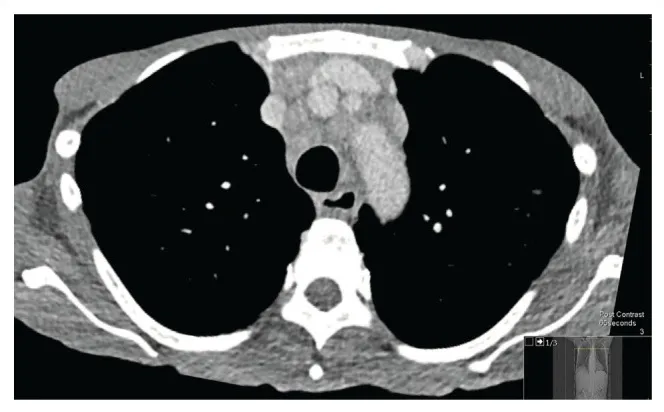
Anterior mediastinal lymph nodes.
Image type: radiology (ct)